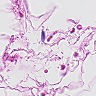
Metastatic tissue present: no